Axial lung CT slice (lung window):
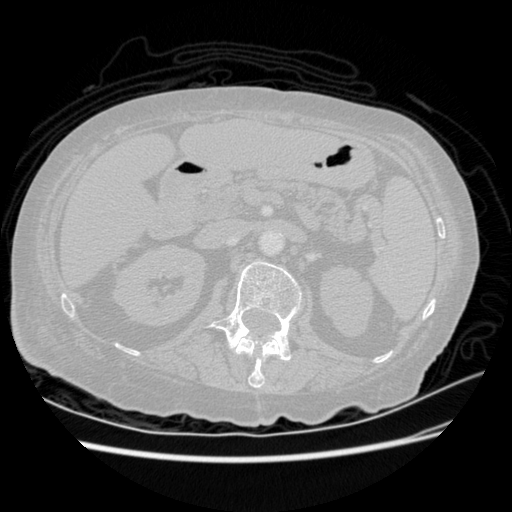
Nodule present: no